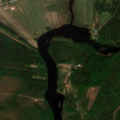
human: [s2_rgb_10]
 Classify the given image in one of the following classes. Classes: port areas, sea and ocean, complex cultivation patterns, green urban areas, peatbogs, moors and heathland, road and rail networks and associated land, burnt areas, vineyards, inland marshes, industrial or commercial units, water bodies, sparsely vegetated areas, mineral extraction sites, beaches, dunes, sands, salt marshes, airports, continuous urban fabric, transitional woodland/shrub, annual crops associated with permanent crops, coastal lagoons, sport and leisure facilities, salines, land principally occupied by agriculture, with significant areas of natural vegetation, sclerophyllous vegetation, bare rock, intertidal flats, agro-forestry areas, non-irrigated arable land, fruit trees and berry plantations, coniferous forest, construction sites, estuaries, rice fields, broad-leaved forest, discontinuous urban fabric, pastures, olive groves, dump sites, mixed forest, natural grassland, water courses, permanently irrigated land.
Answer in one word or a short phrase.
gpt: non-irrigated arable land, land principally occupied by agriculture, with significant areas of natural vegetation, mixed forest, transitional woodland/shrub, water courses